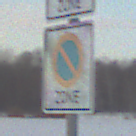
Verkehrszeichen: BeginnEingeschraenktesHalteverbotZone
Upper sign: BeginnZone20
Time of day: SunriseSunset
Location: Outdoor (Nature)
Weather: PartlyCloudy
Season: NotSpecified
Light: Natural